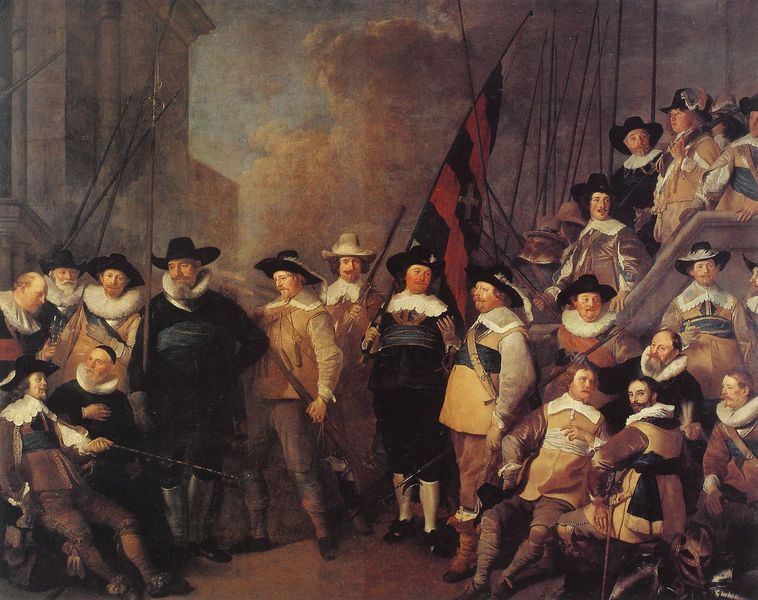
Titel: Die Kompanie des Kapitäns Cornelis de Graeft und des Leutnants Hendrick Lauwrenz
Künstler: Jacob Adriaensz. Backer
Institution: Amsterdam, Rijksmuseum
Schlagwörter: baum, dunkel, feuer, gemälde, gruppe, himmel, mann, weiß, wolken, frauen, menschen, braun, frau, hut, hüte, männer, schwarz, gebäude, haus, rot, wolke, menge, versammlung, alt, bart, bärte, kragen, rembrandt, halskrause, holland, niederlande, wache, öl, rauch, sitzend, adel, stock, fahne, flagge, ölgemälde, könig, soldaten, zeigen, strümpfe, krause, menschenmenge, seefahrt, gewehr, wams, lanzen, nachtwache, niederländer, spitzenkragen, holländer, truppe, rembrand, beratung, menschenauflauf, gemlde, spieße